Question: I'm struggling getting a border directly the category name in this example (Note: in the example the border is directly the category name.)
<URL>
<URL>
How do I get a border directly above the category name?
Also, how would I get a strikethrough-border (without a strikethrough the category name), the way pandora's autocomplete does it for categories like (<URL>?

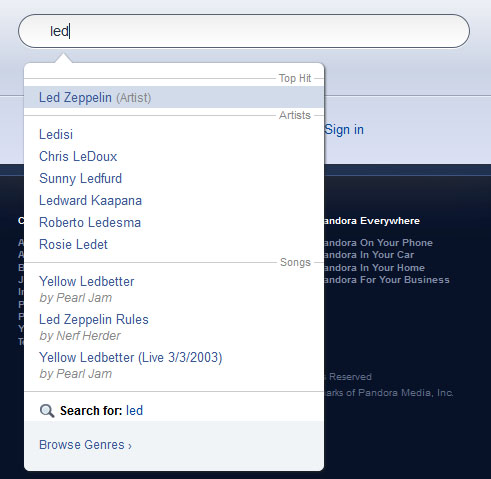
Answer: You'll want to set some CSS to change the way the categories are displayed in the dropdown:
'''
.ui-autocomplete-category {
color: gray;
border-bottom: none;
clear: both;
border-top: 1px solid grey;
text-align:right;
}
'''
Demo here:
<URL>